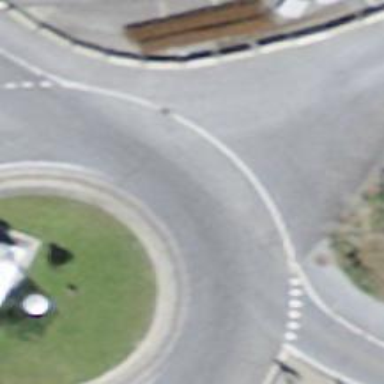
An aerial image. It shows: Secondary road with asphalt surface leading to roundabout junction.